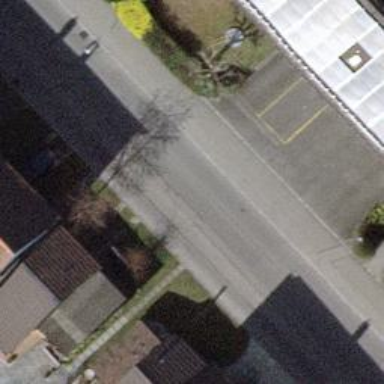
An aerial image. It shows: Footway with grass paver surface.